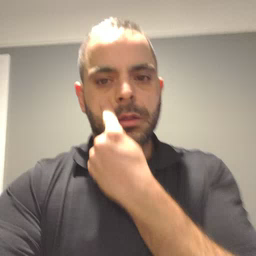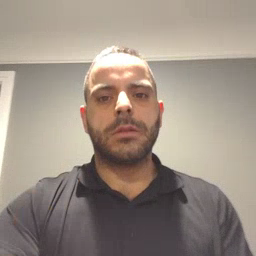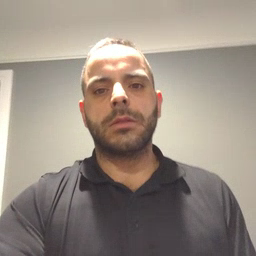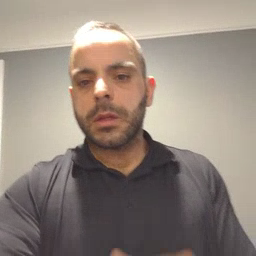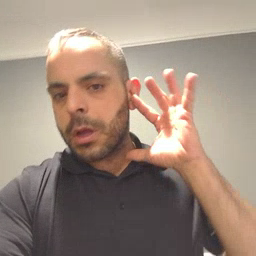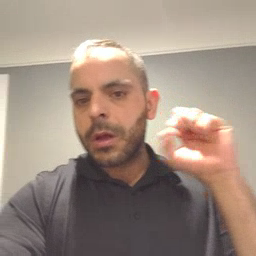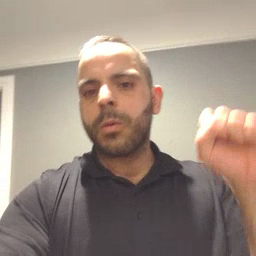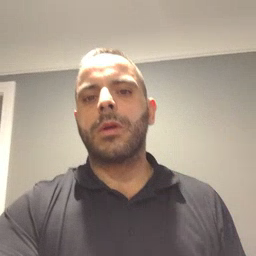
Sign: loud